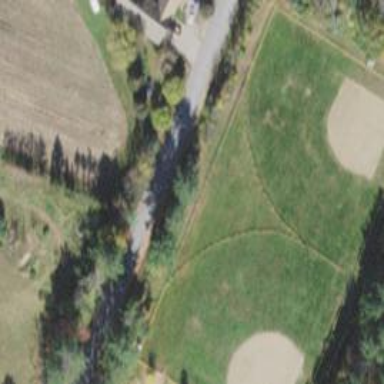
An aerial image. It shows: Baseball pitch for leisure land activities.